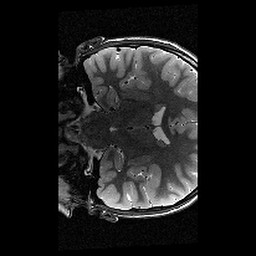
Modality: T2w
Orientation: coronal
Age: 11
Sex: male
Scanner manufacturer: siemens
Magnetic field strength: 3 T
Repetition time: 9.23 s
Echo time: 0.067 s